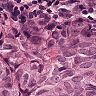
Metastatic tissue present: yes